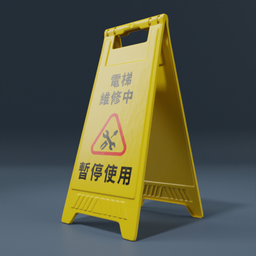
Label: tools